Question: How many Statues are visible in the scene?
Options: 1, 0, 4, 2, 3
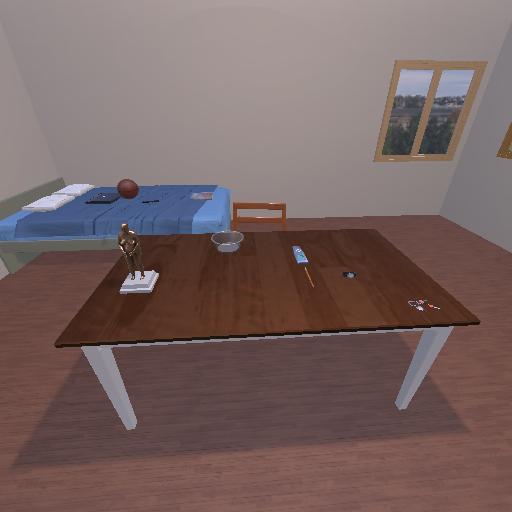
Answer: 1